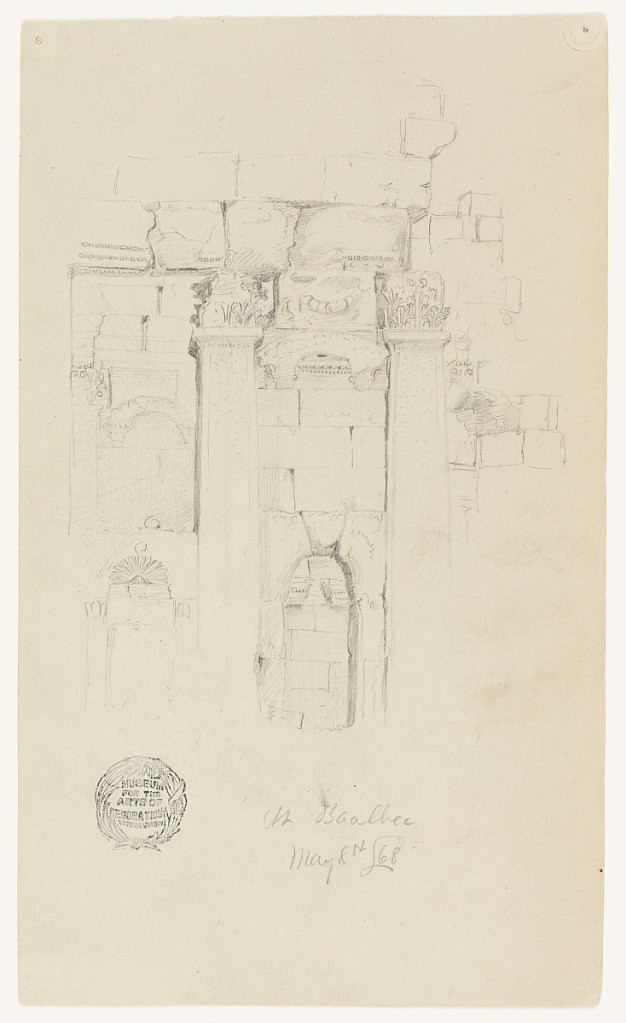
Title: Architectural Detail at the Temple of Bacchus in Baalbek, Lebanon
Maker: Frederic Edwin Church, American, 1826–1900
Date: May 6, 1868
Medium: Graphite on gray-green wove paper; verso: graphite
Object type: Drawing
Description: Architecture sketch showing a detail view of the Temple of Bacchus at Baalbek, Lebanon. Two engaged Corinthian columns support a ruined entablature while a broken pediment is positioned between the column capitals, and similarly, an arched niche is visible between the column shafts. Two other ornate niches are visible at left. Wall made up of ancient rectangular stone blocks.

Verso: Architecture sketch showing a loosely rendered view of the Temple of Bacchus at Baalbek, Lebanon. Situated in the middle distance at center, across terrain strewn with ruinous stones, the temple is viewed obliquely from the side and only a fraction of its columns are rendered. The entablature and cornice are missing in the center portion of the building. A fraction of another building is cut off along the left margin.